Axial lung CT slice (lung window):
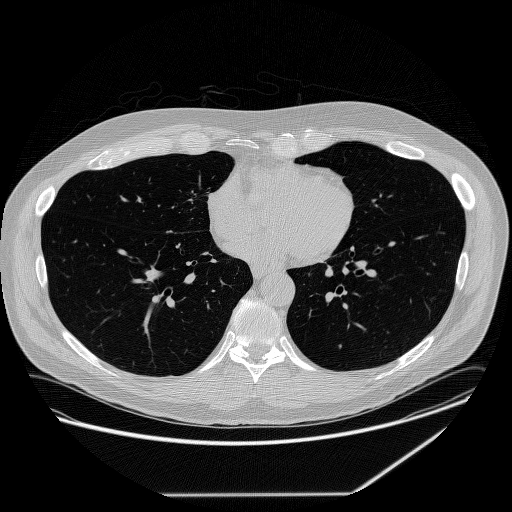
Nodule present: no